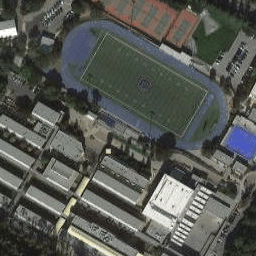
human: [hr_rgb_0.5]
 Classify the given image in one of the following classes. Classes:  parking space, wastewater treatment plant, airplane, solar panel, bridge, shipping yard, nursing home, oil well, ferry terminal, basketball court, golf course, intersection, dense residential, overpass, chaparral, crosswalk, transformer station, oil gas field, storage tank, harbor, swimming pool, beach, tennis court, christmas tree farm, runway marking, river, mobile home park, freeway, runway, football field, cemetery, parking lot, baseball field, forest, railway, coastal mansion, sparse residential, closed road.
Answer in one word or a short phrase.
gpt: football field